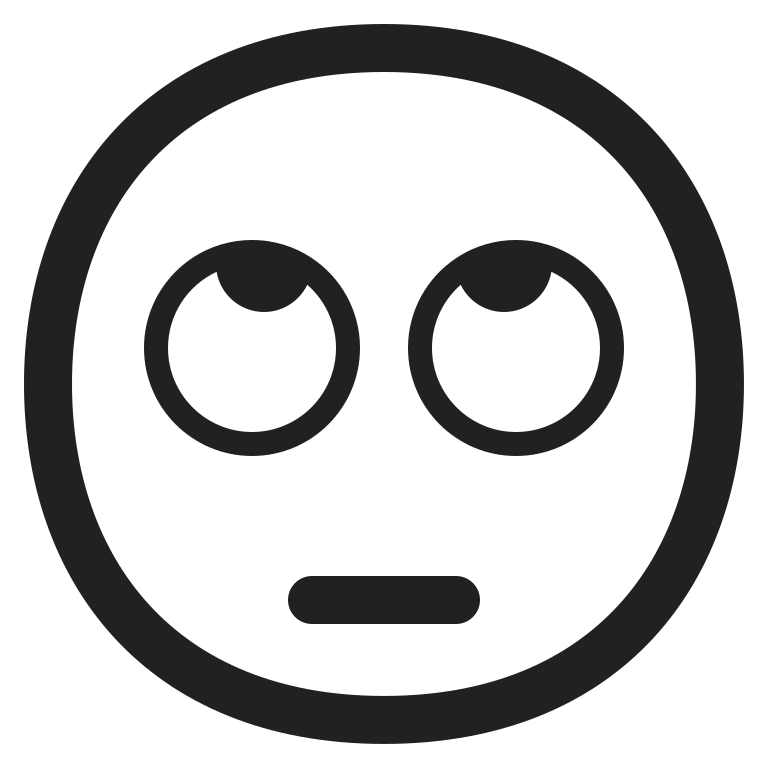
face with rolling eyes high contrast